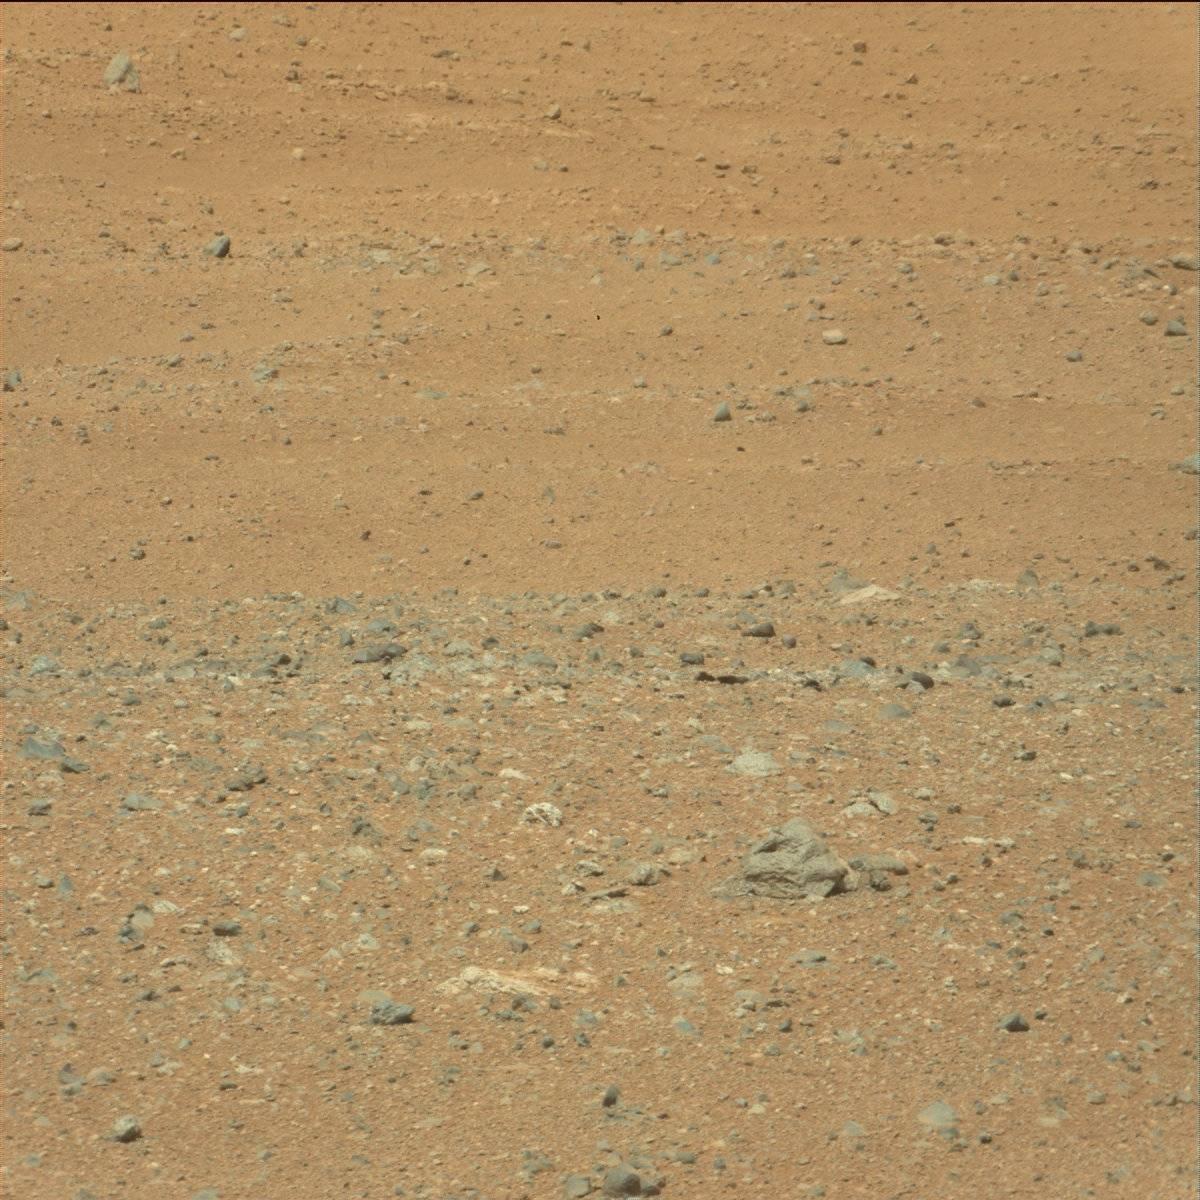
Terrain classes present: Bedrock, Rock, Sand / Soil